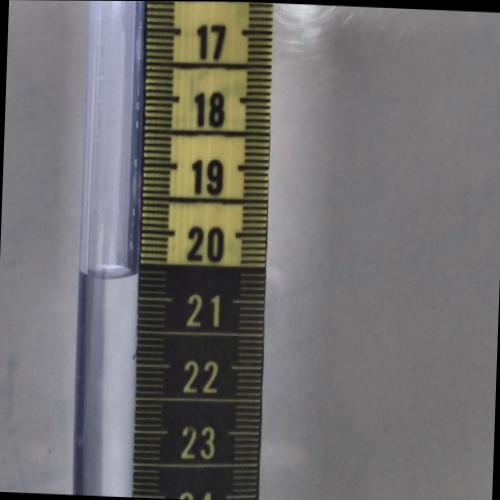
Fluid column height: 20.7 cm